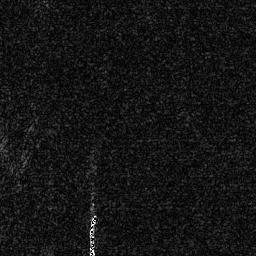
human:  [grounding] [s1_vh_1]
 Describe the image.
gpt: In the satellite image, there is  <ref>1 small ship </ref> <box>[[33, 82, 37, 99, 0]]</box> located at bottom.